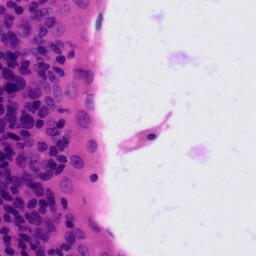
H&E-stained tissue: Tonsil